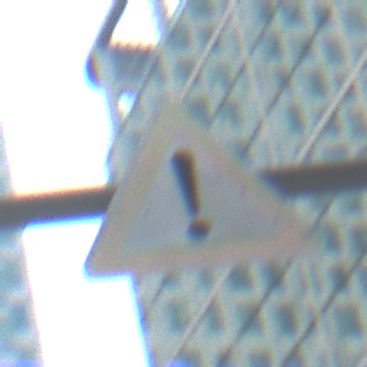
Verkehrszeichen: Gefahrenstelle
Umgebung: Outdoor, Urban
Tageszeit: MorningAfternoon
Wetter: PartlyCloudy
Licht: Natural
Jahreszeit: NotSpecified
Kontrast: LowContrast